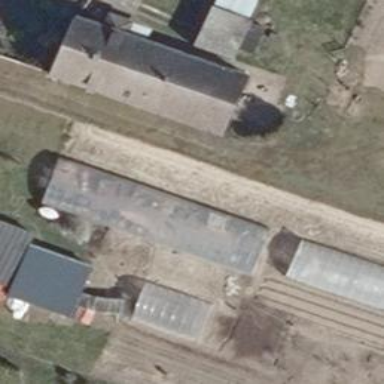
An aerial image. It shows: Greenhouse.